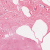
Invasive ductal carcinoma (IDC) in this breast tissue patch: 0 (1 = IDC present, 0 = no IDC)